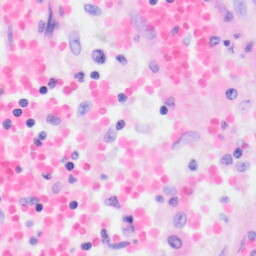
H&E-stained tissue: Kidney